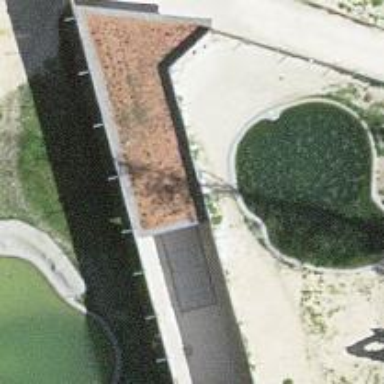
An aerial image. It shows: View of roof of building.